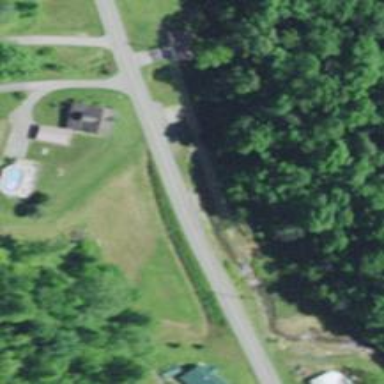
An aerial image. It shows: Secondary road.